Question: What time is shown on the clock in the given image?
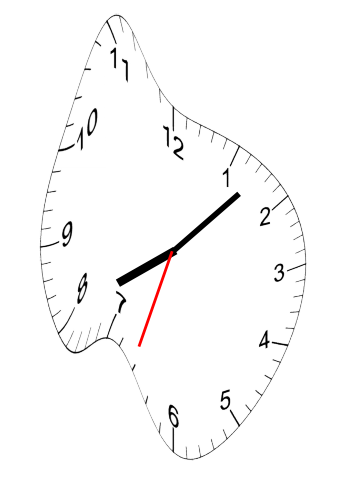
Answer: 08:07:33